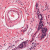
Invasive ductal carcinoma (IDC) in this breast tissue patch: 0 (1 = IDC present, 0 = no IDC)